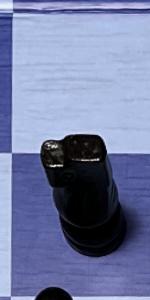
Label: Knight_Black